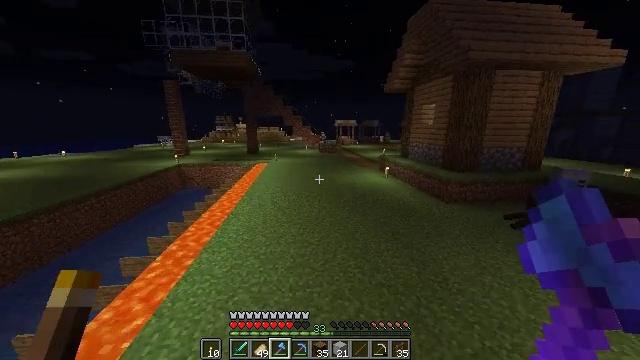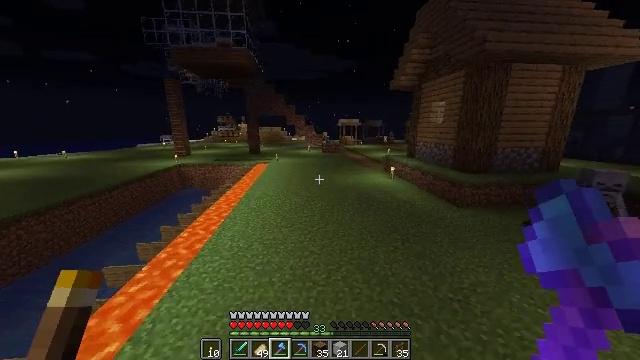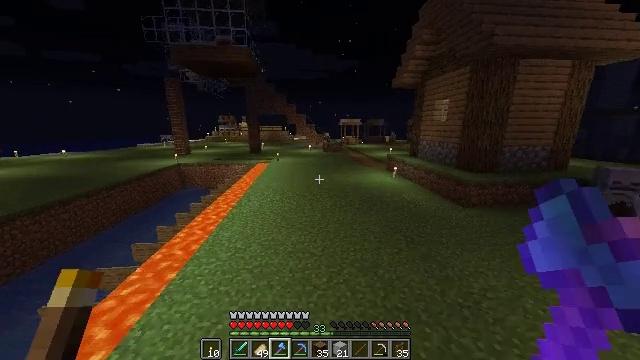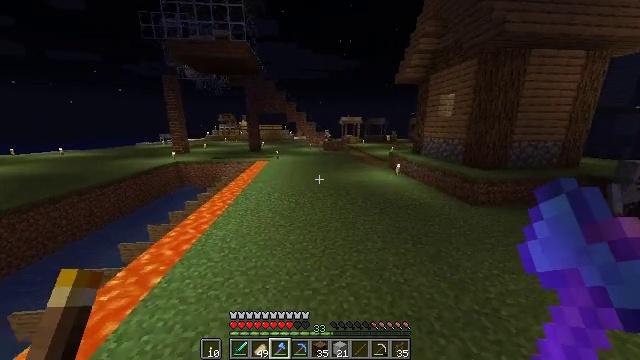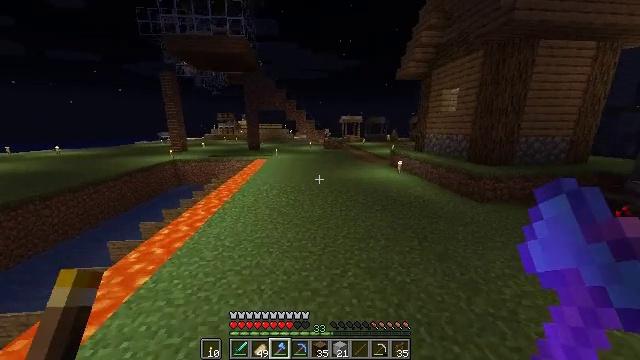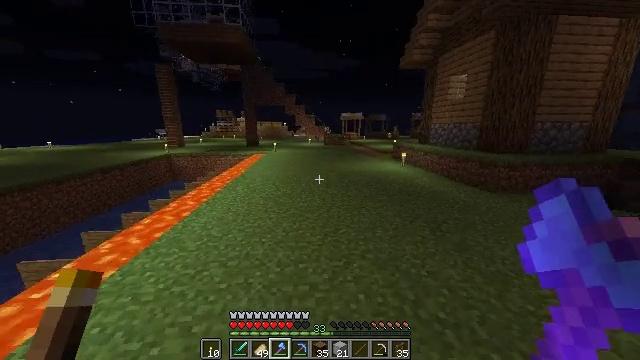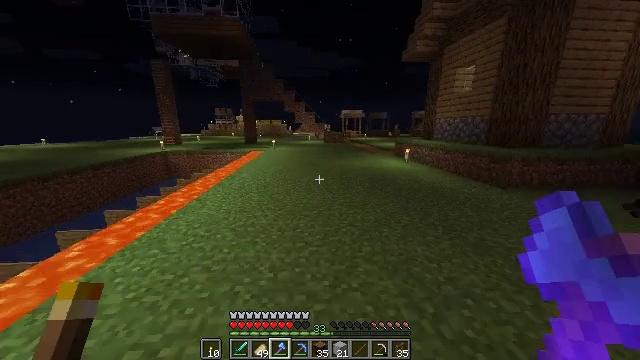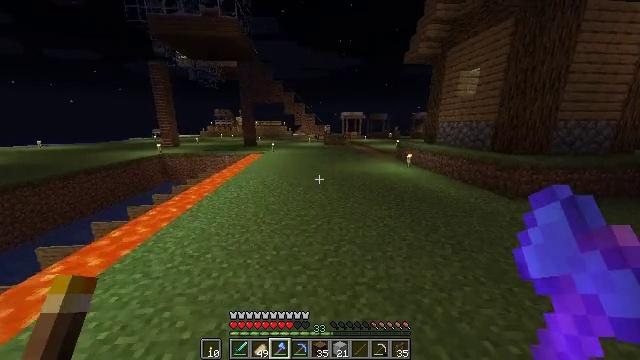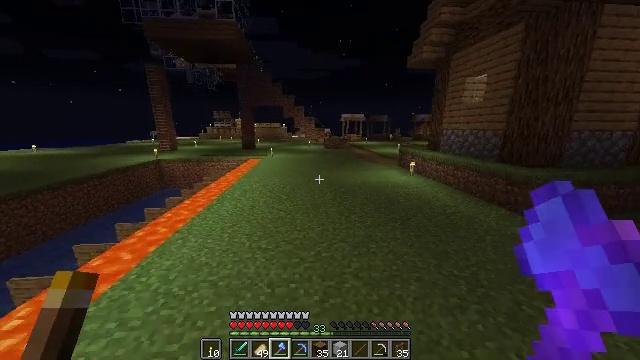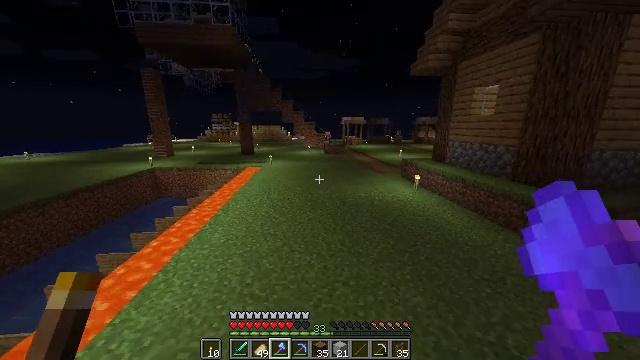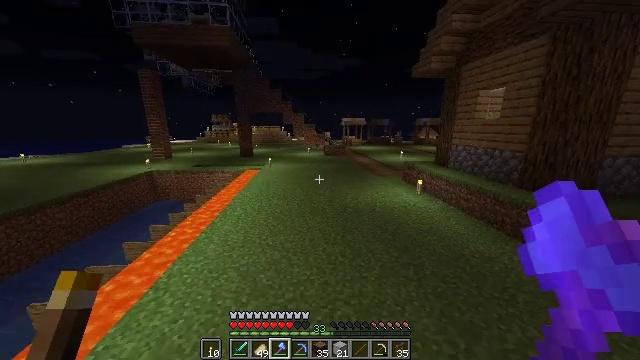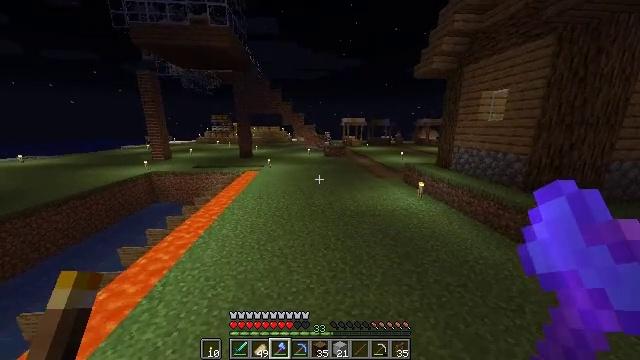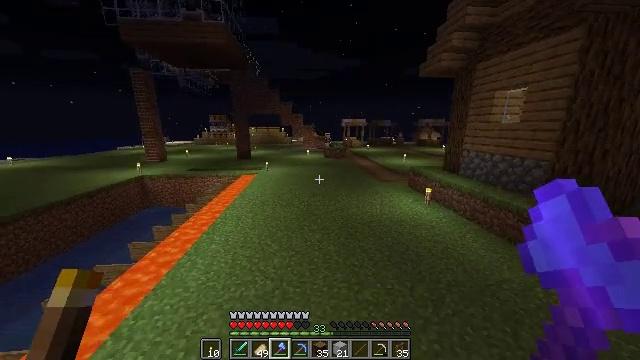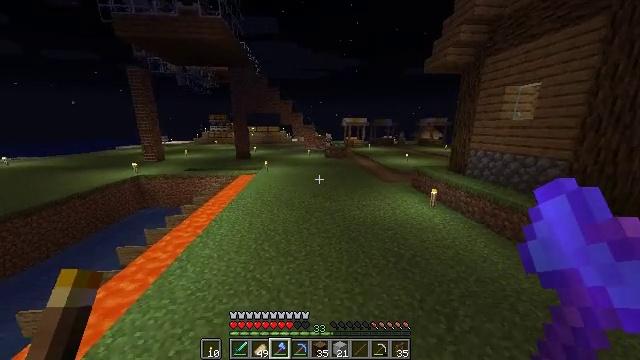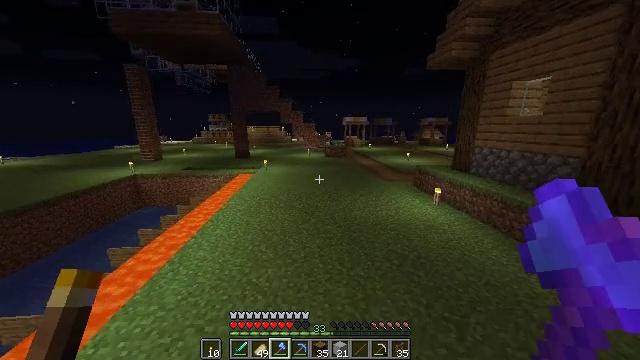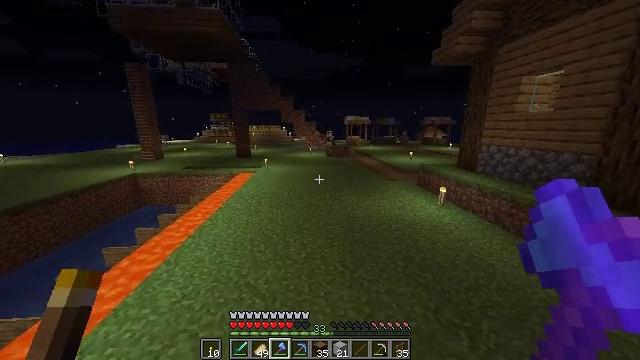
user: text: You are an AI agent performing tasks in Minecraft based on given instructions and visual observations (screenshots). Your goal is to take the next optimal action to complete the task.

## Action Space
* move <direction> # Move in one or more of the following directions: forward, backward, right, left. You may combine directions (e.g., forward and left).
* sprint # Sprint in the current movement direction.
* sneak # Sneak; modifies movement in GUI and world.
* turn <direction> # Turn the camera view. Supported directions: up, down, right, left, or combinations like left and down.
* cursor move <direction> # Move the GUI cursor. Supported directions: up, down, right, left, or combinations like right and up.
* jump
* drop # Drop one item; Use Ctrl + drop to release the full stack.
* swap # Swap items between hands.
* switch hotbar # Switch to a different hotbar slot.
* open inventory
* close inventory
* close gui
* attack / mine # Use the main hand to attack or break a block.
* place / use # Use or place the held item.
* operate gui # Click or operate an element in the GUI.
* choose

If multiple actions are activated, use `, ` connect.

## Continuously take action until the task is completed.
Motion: motion action
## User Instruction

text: Disassemble the brown bed.
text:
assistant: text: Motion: move forward, jump
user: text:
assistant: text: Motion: move forward, jump
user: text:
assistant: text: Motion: move forward, jump
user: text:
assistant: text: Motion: move forward, jump
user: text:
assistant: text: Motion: move forward, jump
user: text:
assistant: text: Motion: move forward, sprint, jump
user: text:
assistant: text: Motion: move forward, sprint, jump
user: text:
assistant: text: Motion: move forward, sprint, jump
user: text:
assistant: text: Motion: move forward, sprint, jump
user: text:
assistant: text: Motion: move forward, sprint, jump
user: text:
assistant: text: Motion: move forward, jump
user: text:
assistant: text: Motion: move forward, jump
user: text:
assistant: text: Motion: move forward, jump
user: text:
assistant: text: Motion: move forward, jump
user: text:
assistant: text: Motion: move forward, jump
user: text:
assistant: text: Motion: move forward, jump
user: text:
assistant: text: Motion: move forward, jump
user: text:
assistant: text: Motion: move forward, sprint, jump
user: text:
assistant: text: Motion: move forward, sprint, jump
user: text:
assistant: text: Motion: move forward, sprint, jump
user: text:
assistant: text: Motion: move forward, sprint, jump
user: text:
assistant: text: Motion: move forward, sprint, jump
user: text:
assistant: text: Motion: move forward, jump
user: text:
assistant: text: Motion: move forward, jump
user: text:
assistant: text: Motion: move forward, jump
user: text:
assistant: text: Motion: move forward, jump
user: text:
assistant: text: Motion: move forward, jump
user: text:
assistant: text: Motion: move forward, jump
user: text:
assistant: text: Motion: move forward, jump
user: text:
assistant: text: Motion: move forward, sprint, jump